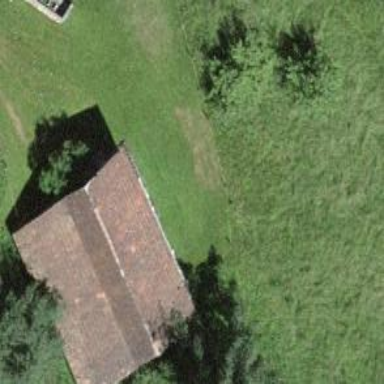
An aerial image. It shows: Barn.